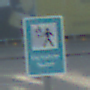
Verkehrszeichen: Verkehrshelfer
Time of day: MorningAfternoon
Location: Outdoor (Suburban)
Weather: PartlyCloudy
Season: NotSpecified
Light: Natural